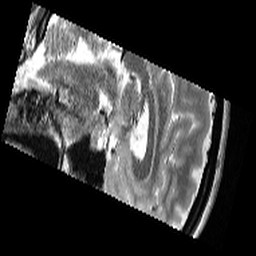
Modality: T2w
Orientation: sagittal
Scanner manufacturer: siemens
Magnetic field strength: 3 T
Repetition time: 9.86 s
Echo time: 0.05 s